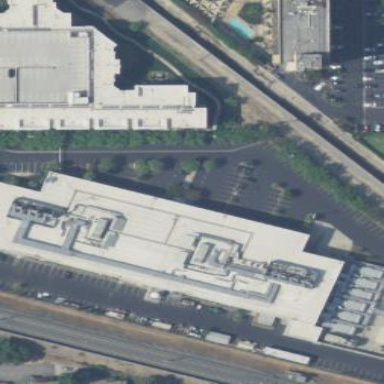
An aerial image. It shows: Industrial building.